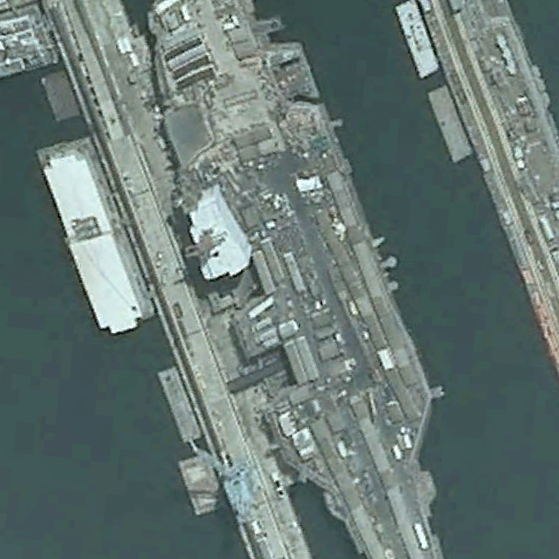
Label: aircraft_carrier